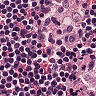
Metastatic tissue present: yes